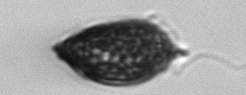
Label: Prorocentrum_micans